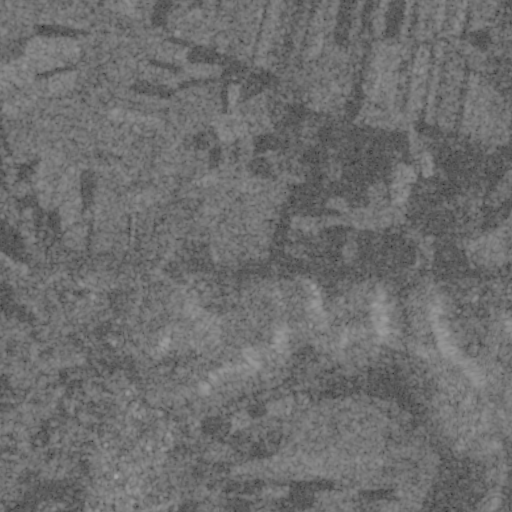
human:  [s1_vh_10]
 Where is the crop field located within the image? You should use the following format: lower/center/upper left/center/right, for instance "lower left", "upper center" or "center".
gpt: The crop field is located in the lower center of the image.
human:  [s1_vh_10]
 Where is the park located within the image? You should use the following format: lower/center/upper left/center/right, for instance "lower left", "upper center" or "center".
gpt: The park is located in the lower center of the image.
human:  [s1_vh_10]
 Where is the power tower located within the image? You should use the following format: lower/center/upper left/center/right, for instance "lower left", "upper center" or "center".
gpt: The power tower is located in the upper of the image.
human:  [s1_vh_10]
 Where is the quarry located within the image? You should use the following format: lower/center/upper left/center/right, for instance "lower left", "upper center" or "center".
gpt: There is no quarry in the image.

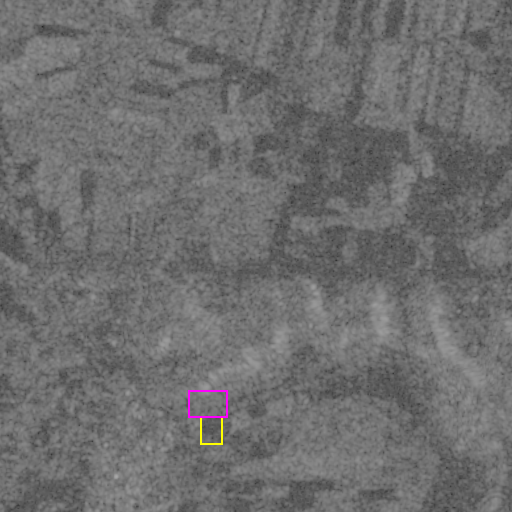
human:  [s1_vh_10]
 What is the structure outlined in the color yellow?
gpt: The structure outlined in yellow is a crop field.
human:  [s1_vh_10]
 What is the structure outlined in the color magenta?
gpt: The structure outlined in magenta is a park.
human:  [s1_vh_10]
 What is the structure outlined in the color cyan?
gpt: There is no cyan outline.